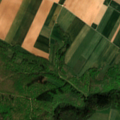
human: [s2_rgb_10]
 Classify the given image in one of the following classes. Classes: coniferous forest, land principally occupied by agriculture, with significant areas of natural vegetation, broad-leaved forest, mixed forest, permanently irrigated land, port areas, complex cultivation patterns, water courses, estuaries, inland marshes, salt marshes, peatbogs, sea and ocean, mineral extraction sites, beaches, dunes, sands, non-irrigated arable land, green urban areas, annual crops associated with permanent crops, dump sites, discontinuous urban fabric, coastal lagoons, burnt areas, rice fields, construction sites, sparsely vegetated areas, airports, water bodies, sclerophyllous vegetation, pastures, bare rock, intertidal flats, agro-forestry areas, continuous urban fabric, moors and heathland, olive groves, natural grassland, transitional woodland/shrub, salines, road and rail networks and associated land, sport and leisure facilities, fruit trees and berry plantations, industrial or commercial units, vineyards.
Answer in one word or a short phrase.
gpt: non-irrigated arable land, broad-leaved forest